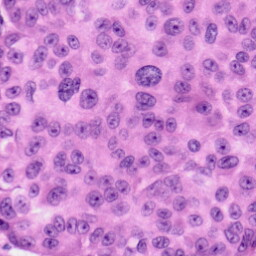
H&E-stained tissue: Skin